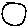
Label: circle